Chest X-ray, PA view. Patient: 63 years old, sex M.
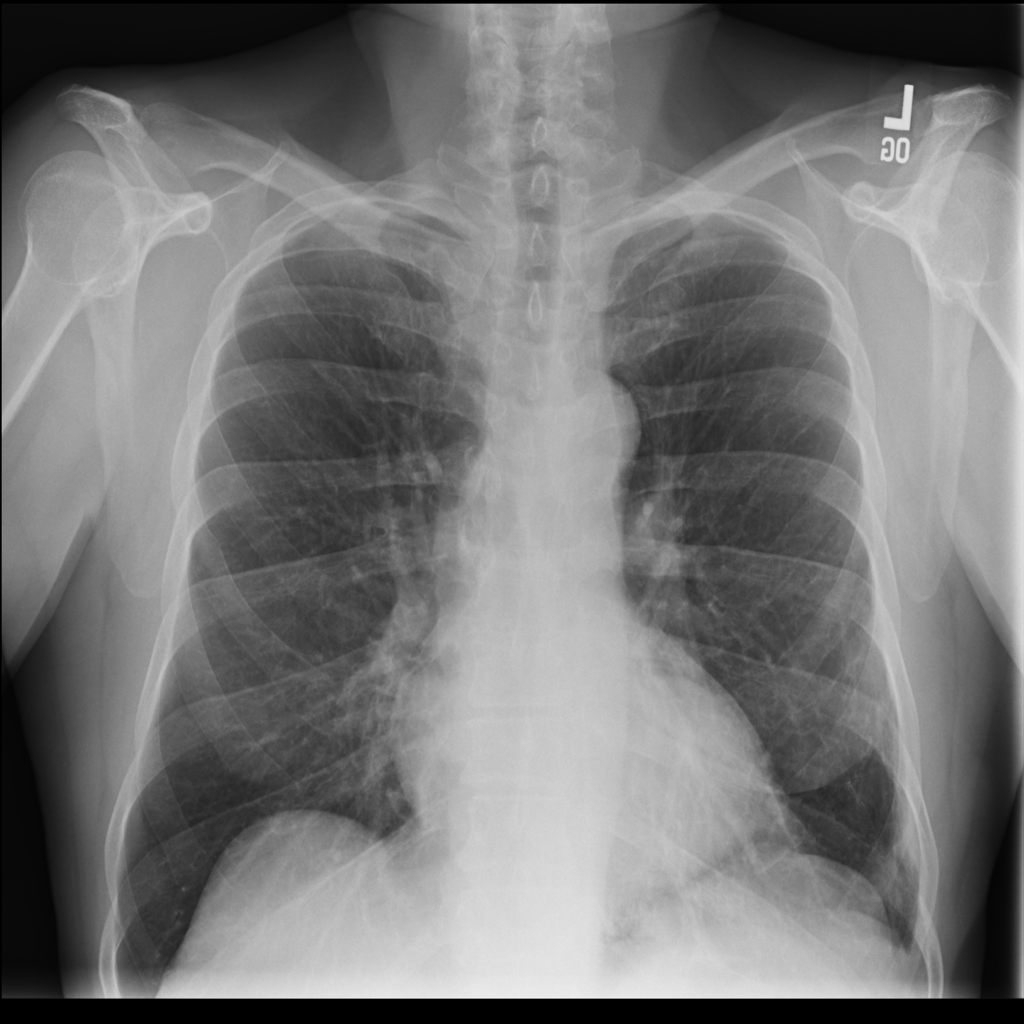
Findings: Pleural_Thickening